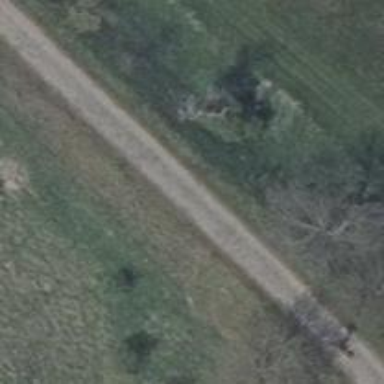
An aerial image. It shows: Well-maintained track road with grade 1 tracktype.